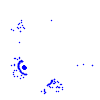
Particle: pion